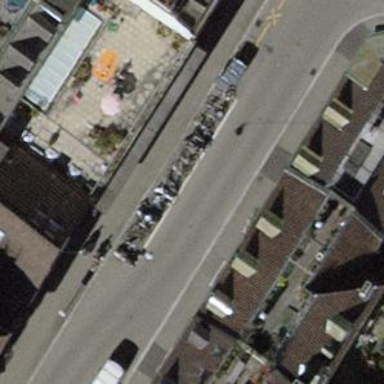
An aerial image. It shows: Bicycle parking area with stands.